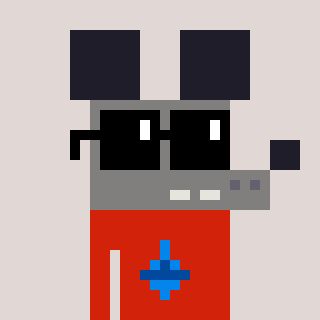
a pixel art character with square black sunglasses, a mouse-shaped head and a red-colored body on a warm background